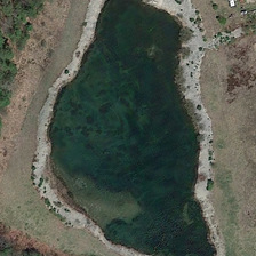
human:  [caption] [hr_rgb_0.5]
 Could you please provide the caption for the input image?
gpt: here lies a pond in this meadow next to a woods .

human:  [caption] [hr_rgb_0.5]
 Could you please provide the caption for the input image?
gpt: the pond looking like a boxing glove surrounded by bareland with few trees .

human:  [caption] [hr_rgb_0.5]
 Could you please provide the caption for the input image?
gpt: There are a pond and two buildings beside some trees.

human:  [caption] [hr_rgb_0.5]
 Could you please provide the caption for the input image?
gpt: Next to some trees, there is a bare land, a pond and two buildings.

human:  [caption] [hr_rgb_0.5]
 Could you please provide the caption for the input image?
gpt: next to some trees there is a barefoot land with a pond and two buildings.